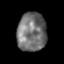
Tissue: prostate
Cell type: T cells
Senescence score: 0.2638
Nuclear area (px): 1107
Mean DAPI intensity: 114.038